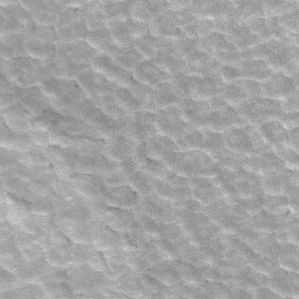
Label: frost